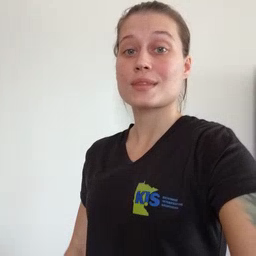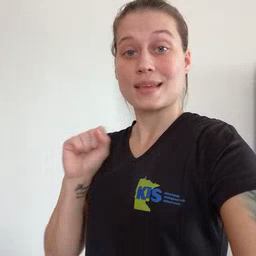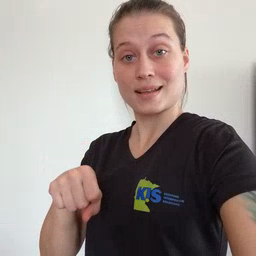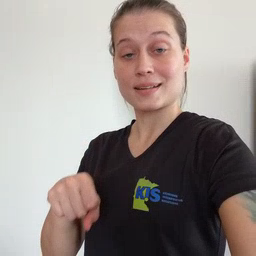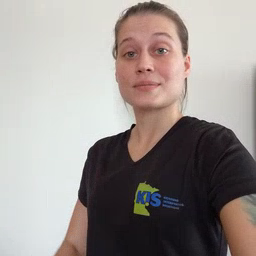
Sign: can